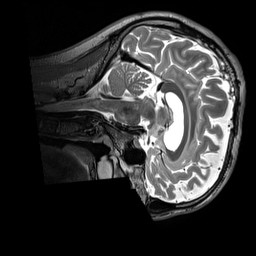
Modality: T2w
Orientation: sagittal
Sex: male
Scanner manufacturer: siemens
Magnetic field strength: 3 T
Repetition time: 3.2 s
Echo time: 0.409 s